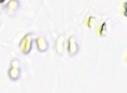
Label: Phaeocystis